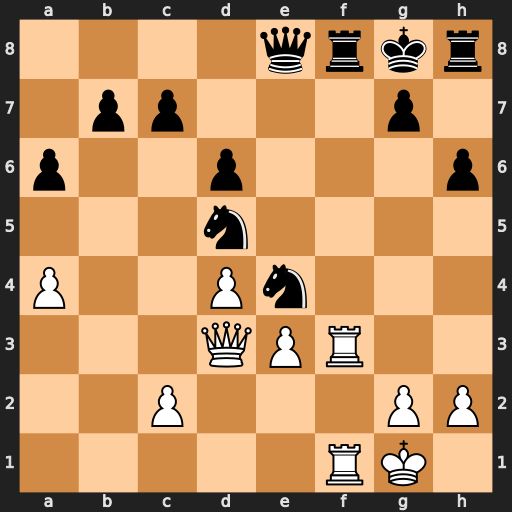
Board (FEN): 4qrkr/1pp3p1/p2p3p/3n4/P2Pn3/3QPR2/2P3PP/5RK1
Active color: w
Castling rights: -
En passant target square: -
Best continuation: Rxf8+ Kh7 Rxe8